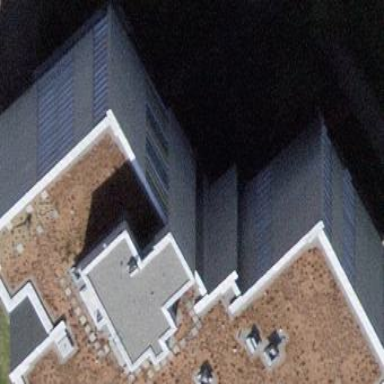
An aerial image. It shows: Residential building with apartments. The building has flat roof.